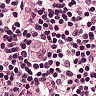
Metastatic tissue present: no